Milling tool wear sample.
Tool blade image: 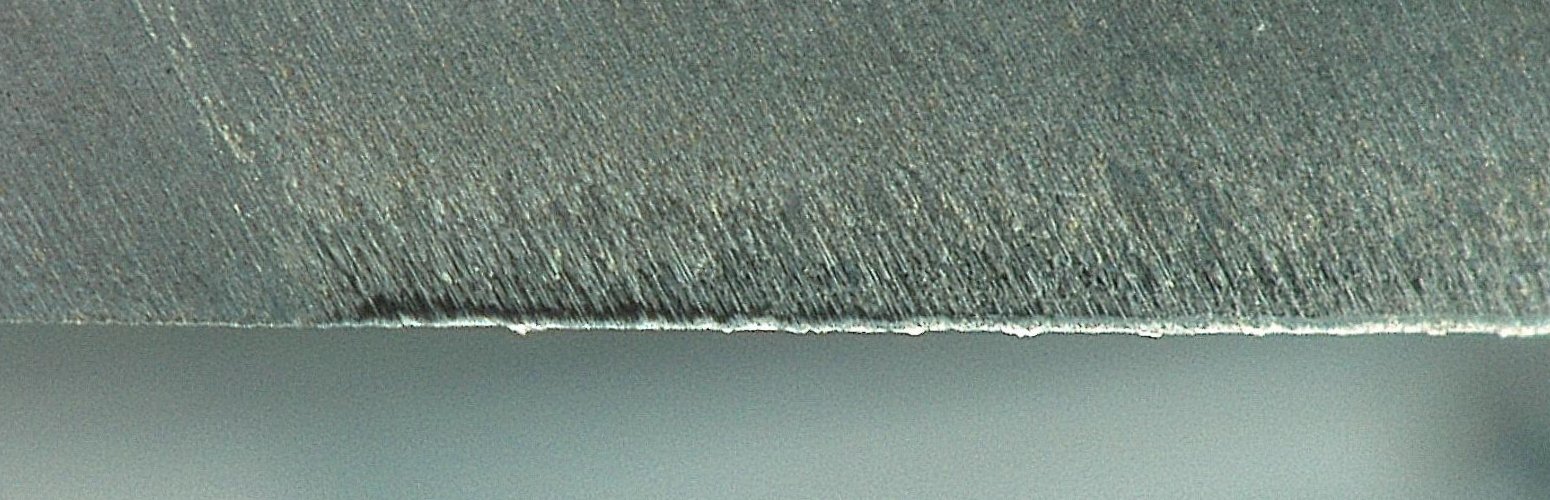
Chip image: 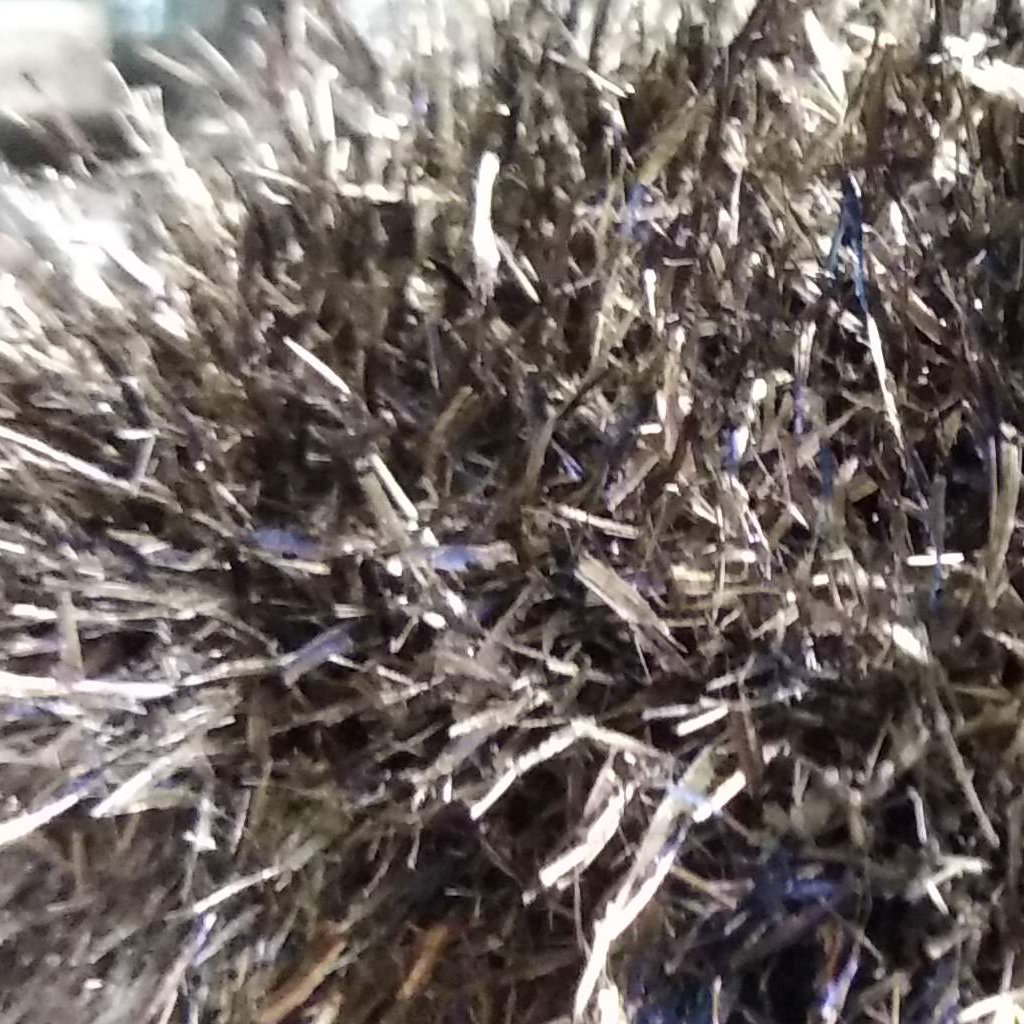
Workpiece image: 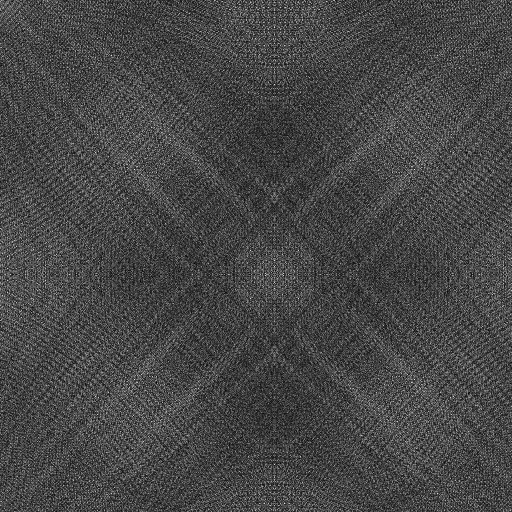
Tool wear state: sharp
Gaps: 0
Flank wear: 41.06
Overhang: 17.09
Force-signal Mel-spectrograms (X, Y, Z axes): 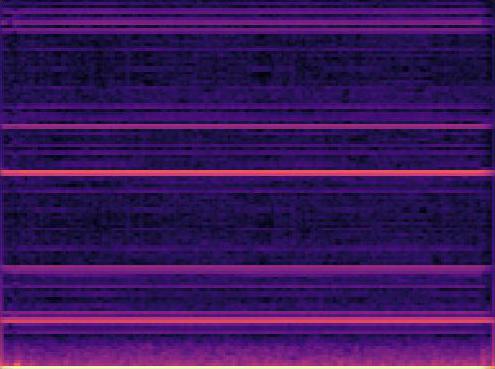 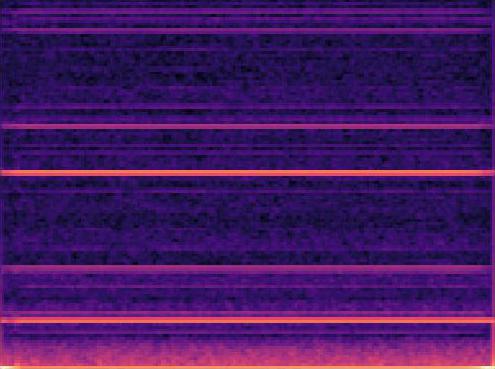 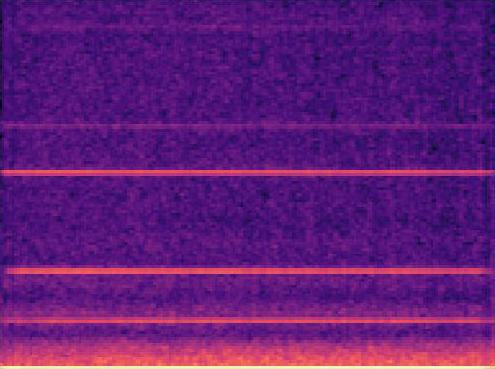
Force-signal scalograms (X, Y, Z axes): 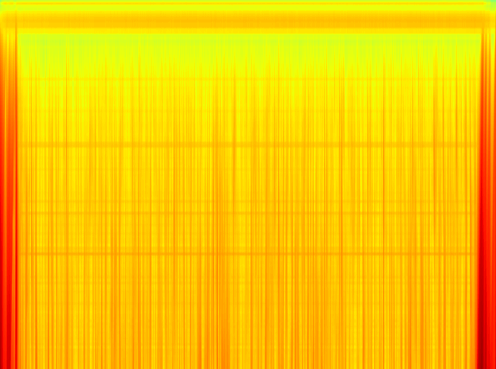 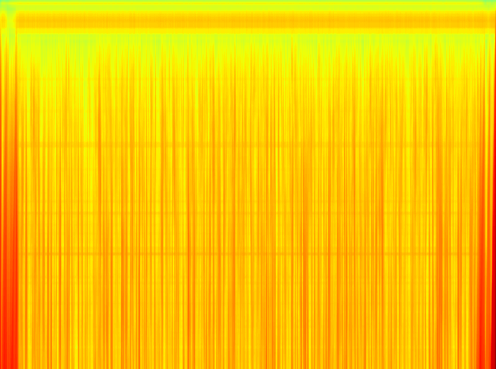 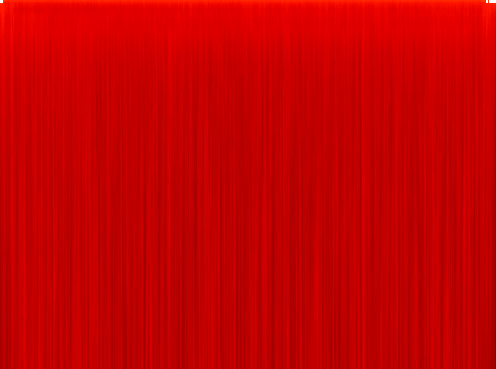
Force phase: initial_break_in_wear